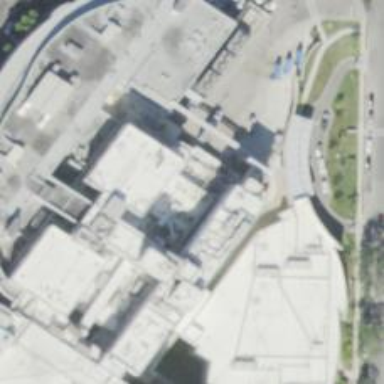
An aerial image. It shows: Hospital building.